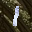
Label: 1